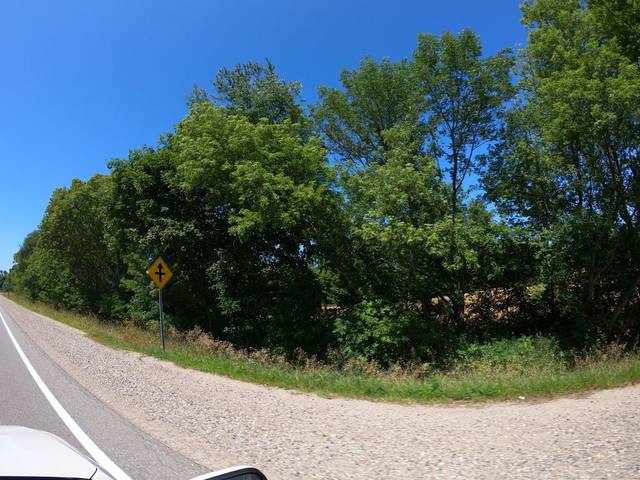
Region: Canada
Coordinates: 44.474, -76.234